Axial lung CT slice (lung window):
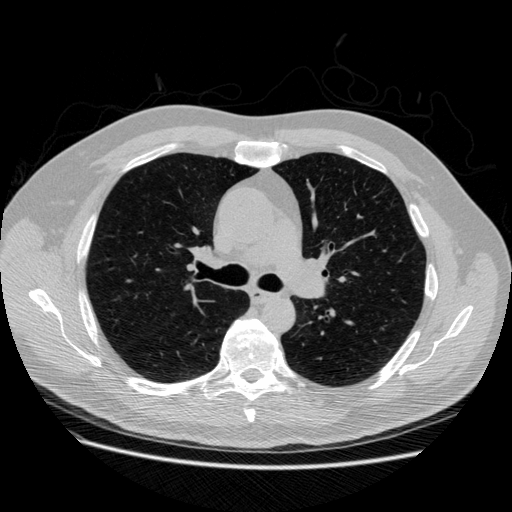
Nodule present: no